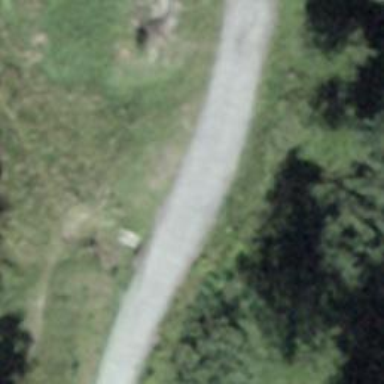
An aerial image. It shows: Guidepost providing information.